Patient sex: M
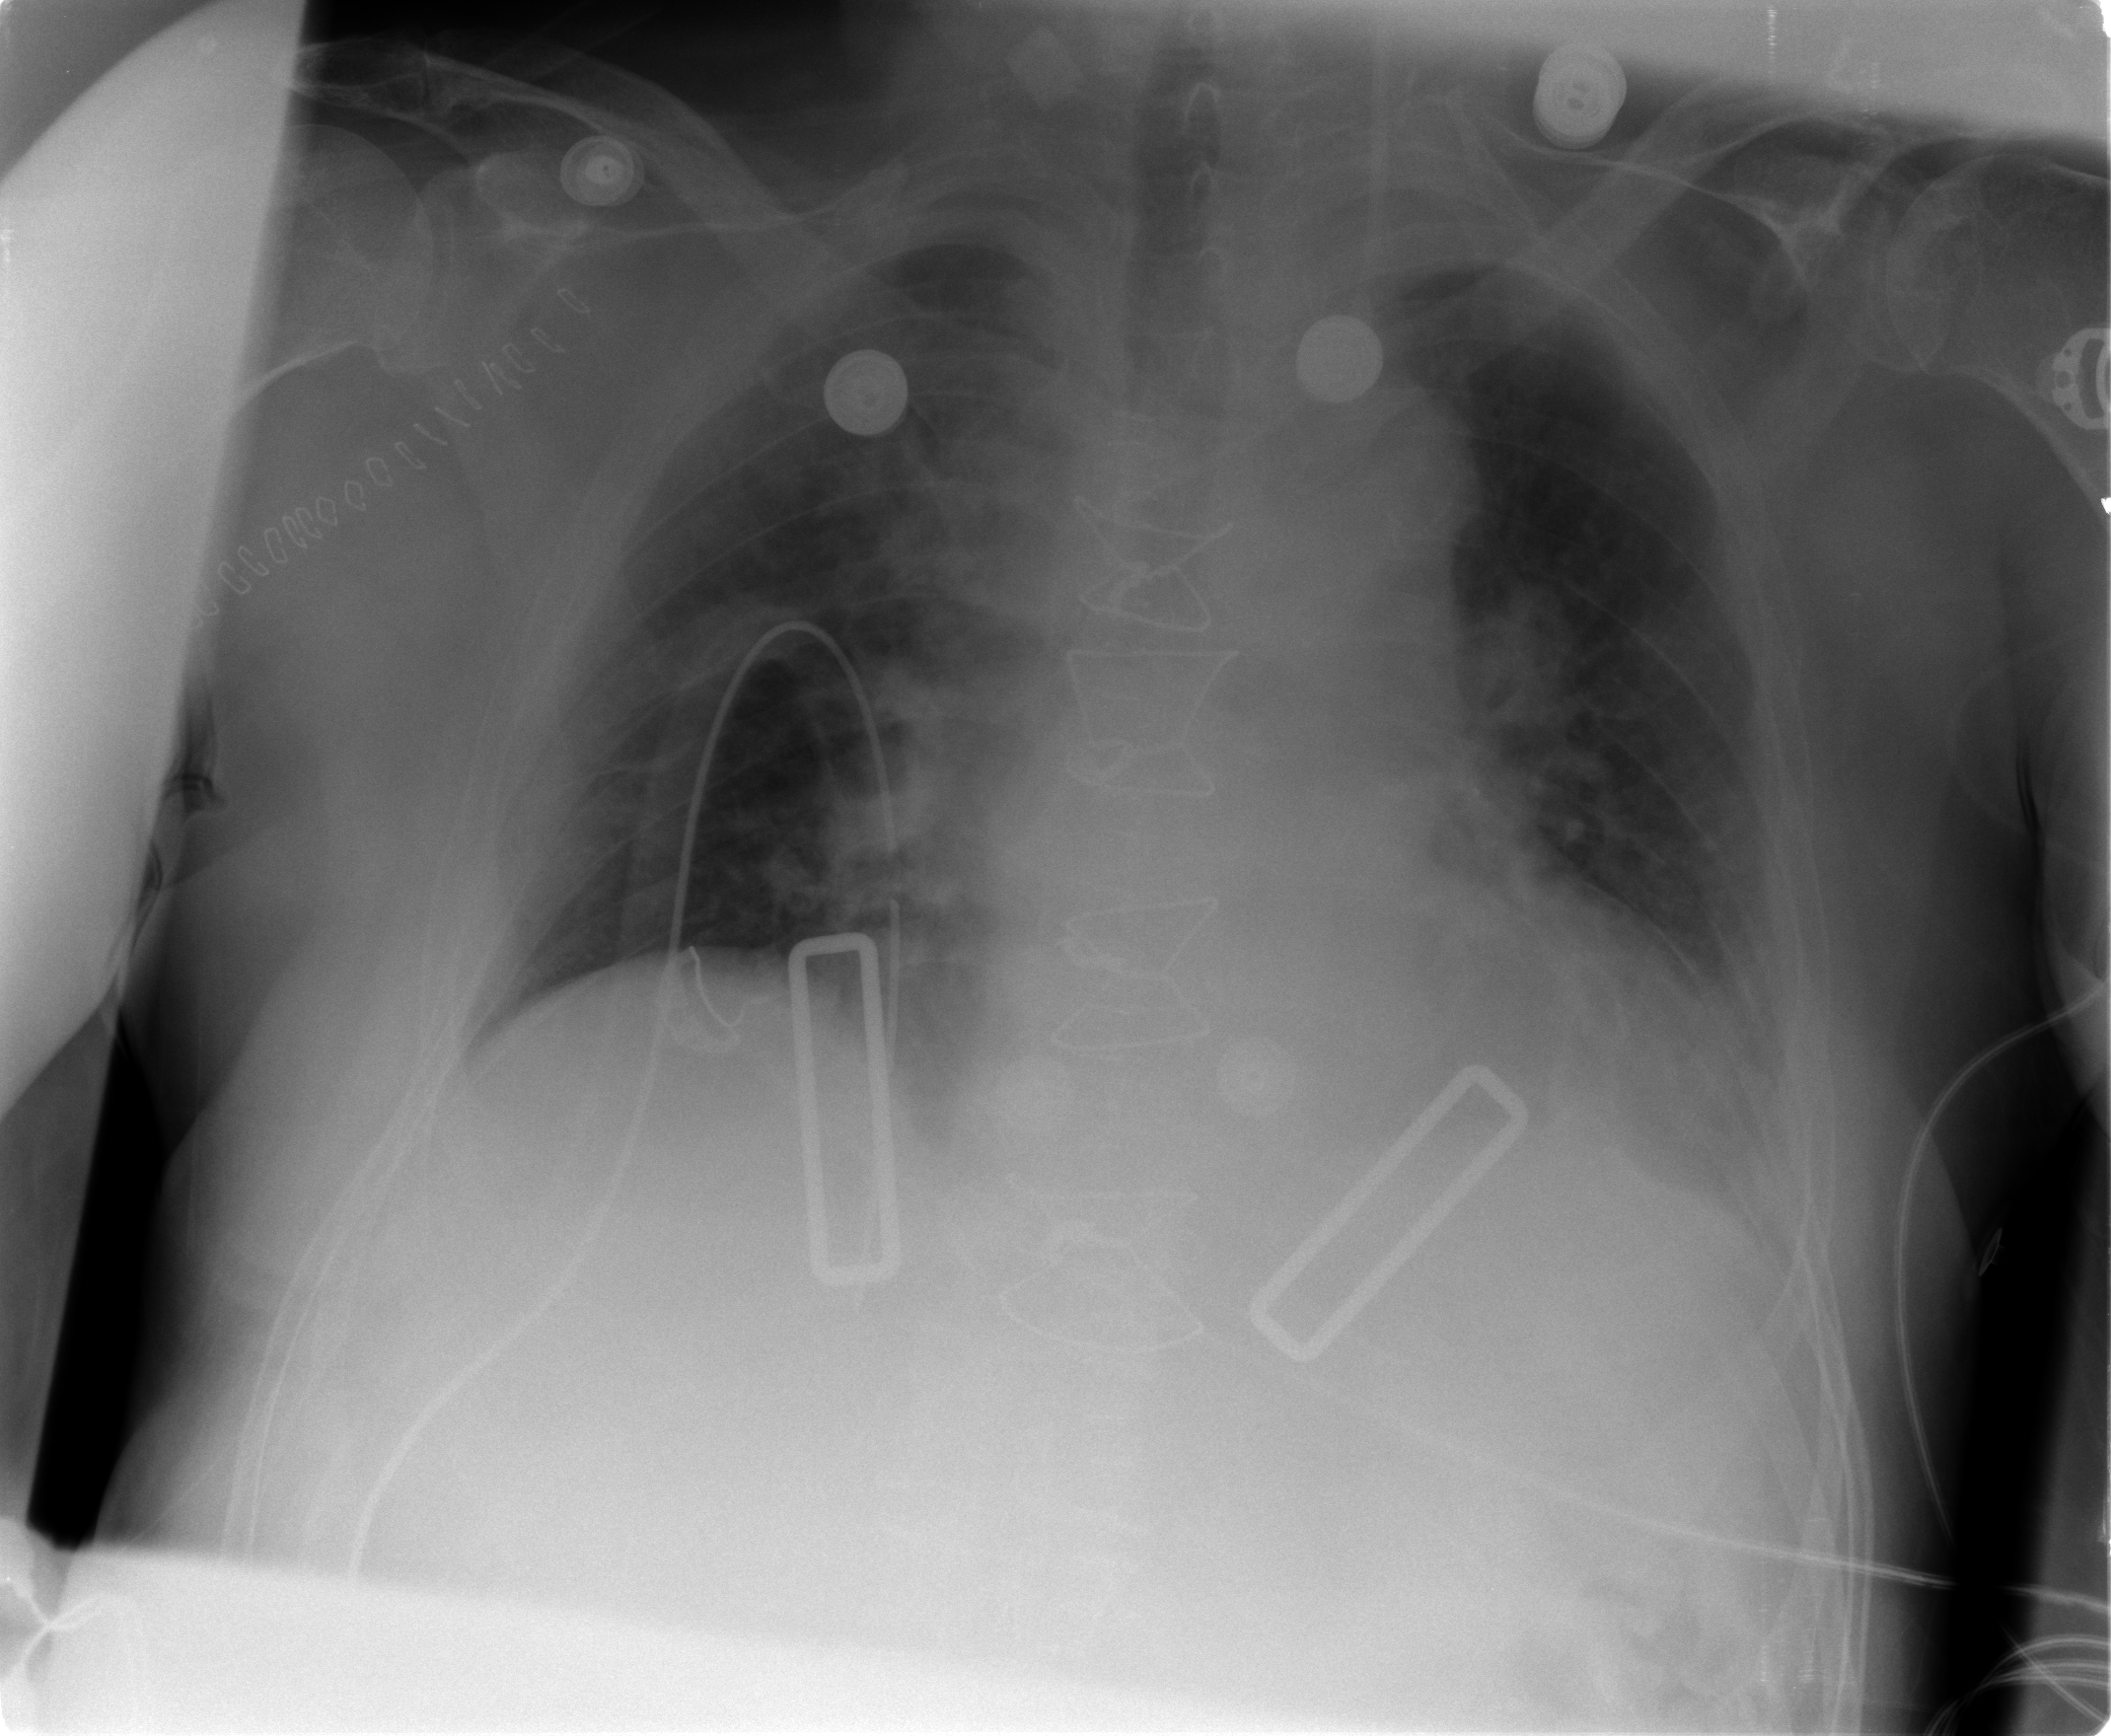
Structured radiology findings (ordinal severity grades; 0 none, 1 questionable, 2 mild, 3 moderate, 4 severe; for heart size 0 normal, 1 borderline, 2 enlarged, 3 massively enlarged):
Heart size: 1
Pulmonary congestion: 2
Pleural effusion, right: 0
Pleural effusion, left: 2
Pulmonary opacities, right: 2
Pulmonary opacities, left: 2
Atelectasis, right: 2
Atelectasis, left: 2